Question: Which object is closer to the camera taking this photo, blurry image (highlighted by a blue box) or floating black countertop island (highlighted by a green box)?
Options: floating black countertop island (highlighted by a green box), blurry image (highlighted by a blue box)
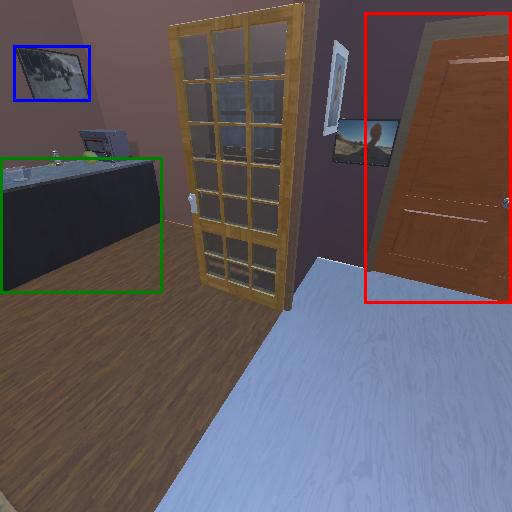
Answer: floating black countertop island (highlighted by a green box)